Field crop: tomato
Growth stage: 1
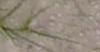
Species: cyperus